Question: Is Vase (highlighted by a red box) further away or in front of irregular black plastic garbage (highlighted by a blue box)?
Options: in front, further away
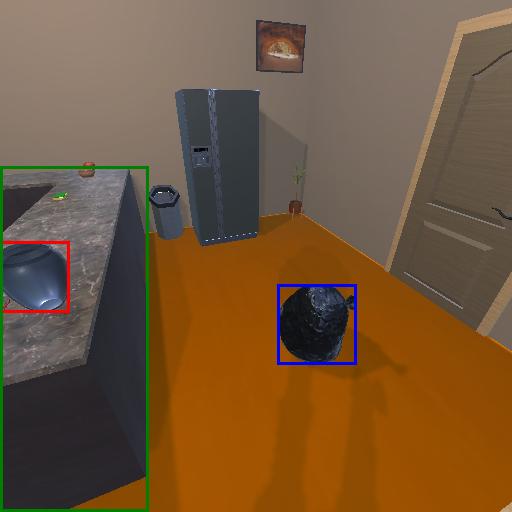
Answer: in front